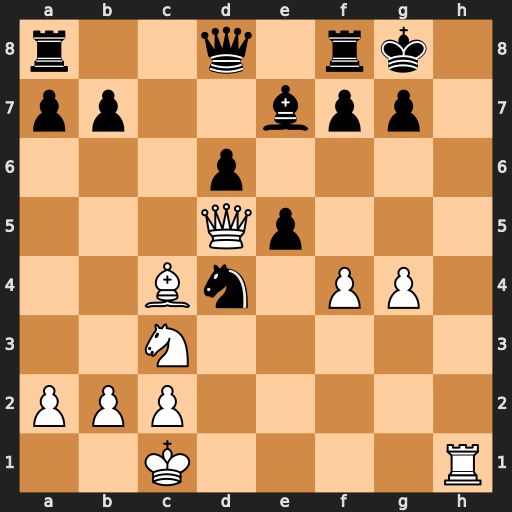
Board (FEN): r2q1rk1/pp2bpp1/3p4/3Qp3/2Bn1PP1/2N5/PPP5/2K4R
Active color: w
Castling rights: -
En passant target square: -
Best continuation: Qe4 Bh4 g5